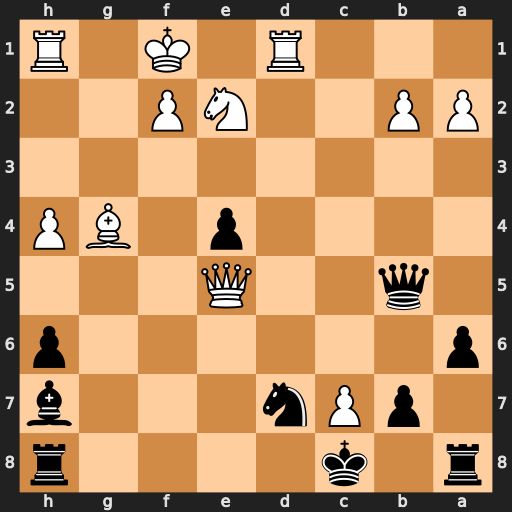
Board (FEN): r1k4r/1pPn3b/p6p/1q2Q3/4p1BP/8/PP2NP2/3R1K1R
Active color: b
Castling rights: -
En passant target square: -
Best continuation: Qxe5 Rxd7 Bf5 Bxf5 Qxf5